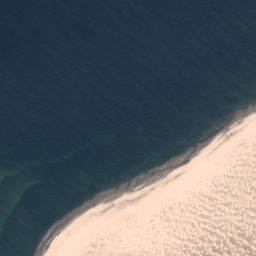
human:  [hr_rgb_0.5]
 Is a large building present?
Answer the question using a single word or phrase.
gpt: no

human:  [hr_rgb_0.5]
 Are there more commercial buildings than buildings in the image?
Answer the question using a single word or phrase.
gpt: no

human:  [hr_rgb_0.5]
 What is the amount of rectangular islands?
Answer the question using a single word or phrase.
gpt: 0

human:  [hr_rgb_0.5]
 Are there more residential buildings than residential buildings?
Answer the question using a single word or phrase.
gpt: no

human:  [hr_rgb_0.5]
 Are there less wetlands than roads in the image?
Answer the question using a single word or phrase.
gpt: no

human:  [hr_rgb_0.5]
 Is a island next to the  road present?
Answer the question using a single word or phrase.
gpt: yes

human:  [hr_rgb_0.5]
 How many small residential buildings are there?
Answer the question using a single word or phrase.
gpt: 0

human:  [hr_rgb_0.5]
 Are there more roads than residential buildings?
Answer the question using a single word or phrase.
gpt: yes

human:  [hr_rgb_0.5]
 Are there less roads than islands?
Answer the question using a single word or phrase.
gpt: no

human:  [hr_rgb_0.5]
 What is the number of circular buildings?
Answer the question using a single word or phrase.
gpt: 0

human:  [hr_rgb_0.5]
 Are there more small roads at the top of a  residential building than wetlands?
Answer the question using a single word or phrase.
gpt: no

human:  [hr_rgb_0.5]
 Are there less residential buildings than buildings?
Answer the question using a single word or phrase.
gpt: yes

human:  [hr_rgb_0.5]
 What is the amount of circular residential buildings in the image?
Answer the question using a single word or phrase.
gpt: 0

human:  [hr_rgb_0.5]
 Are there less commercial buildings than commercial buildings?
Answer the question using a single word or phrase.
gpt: no

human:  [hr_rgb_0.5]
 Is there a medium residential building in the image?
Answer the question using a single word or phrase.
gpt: no

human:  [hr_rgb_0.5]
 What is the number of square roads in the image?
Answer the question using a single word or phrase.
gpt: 0

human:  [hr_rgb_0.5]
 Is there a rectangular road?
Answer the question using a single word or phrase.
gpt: no

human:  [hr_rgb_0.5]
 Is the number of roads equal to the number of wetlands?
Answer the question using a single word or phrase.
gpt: yes

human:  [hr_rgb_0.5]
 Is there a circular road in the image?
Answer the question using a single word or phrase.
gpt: no

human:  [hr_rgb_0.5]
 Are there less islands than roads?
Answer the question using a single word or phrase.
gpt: no

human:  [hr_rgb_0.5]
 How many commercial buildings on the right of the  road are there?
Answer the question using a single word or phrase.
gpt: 0

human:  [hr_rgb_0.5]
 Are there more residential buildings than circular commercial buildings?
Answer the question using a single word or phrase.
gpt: no

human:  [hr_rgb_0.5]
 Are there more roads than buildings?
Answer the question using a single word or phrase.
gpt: no

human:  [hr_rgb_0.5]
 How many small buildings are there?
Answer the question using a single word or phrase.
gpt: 1

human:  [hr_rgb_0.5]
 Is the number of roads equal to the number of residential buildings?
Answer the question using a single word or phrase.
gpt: no

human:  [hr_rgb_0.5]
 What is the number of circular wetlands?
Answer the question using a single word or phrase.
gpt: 0

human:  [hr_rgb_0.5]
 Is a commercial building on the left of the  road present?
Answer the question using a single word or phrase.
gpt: no

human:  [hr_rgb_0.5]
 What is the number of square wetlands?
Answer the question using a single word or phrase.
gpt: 0

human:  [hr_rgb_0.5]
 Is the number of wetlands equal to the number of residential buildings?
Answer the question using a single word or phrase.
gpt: no

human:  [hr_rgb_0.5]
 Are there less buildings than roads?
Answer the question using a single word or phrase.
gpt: no

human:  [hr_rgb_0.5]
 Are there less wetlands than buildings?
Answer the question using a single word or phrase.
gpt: no

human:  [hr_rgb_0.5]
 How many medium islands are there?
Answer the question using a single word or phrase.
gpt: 0

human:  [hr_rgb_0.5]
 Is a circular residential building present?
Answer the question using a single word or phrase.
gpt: no

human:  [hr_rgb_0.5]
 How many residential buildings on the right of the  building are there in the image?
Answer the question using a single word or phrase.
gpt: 0

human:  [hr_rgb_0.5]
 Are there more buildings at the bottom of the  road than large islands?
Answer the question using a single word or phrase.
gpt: no

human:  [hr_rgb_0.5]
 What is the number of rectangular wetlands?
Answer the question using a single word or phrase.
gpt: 0